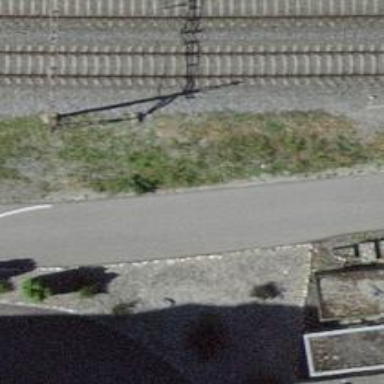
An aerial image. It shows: Bollard barrier.